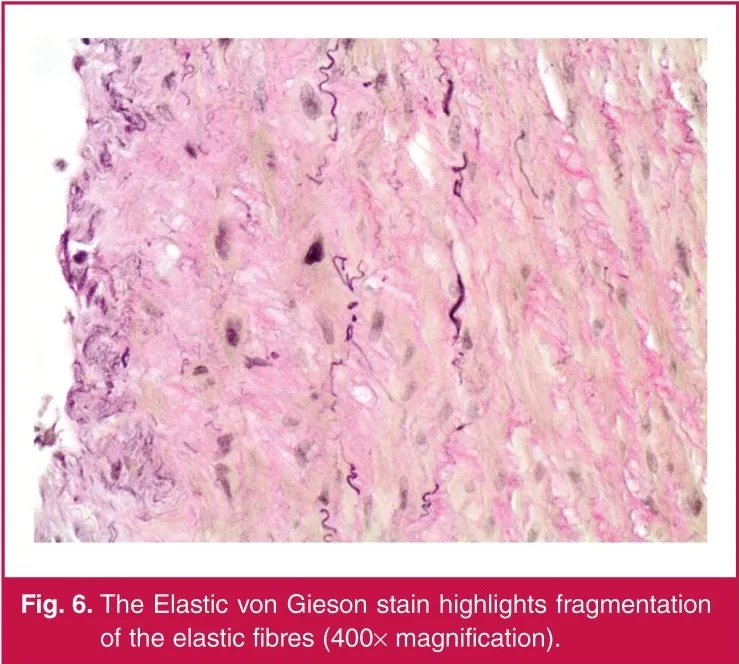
The Elastic von Gieson stain highlights fragmentation of the elastic fibres (400x magnification).
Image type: pathology (h&e)